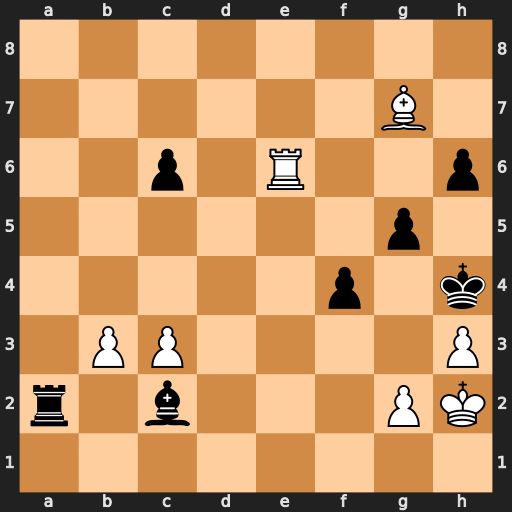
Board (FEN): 8/6B1/2p1R2p/6p1/5p1k/1PP4P/r1b3PK/8
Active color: w
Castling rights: -
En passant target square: -
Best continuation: Rxh6#